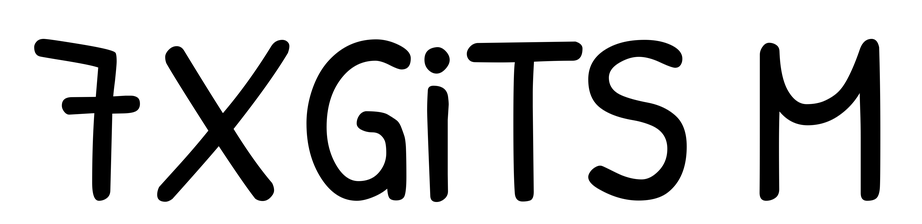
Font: PatrickHand-Regular